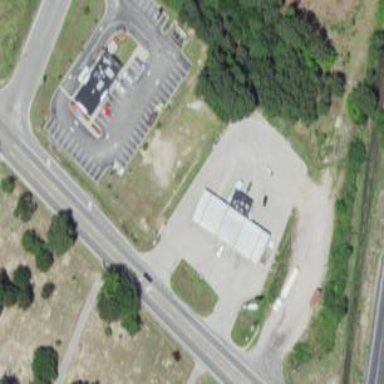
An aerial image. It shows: Convenience shop.